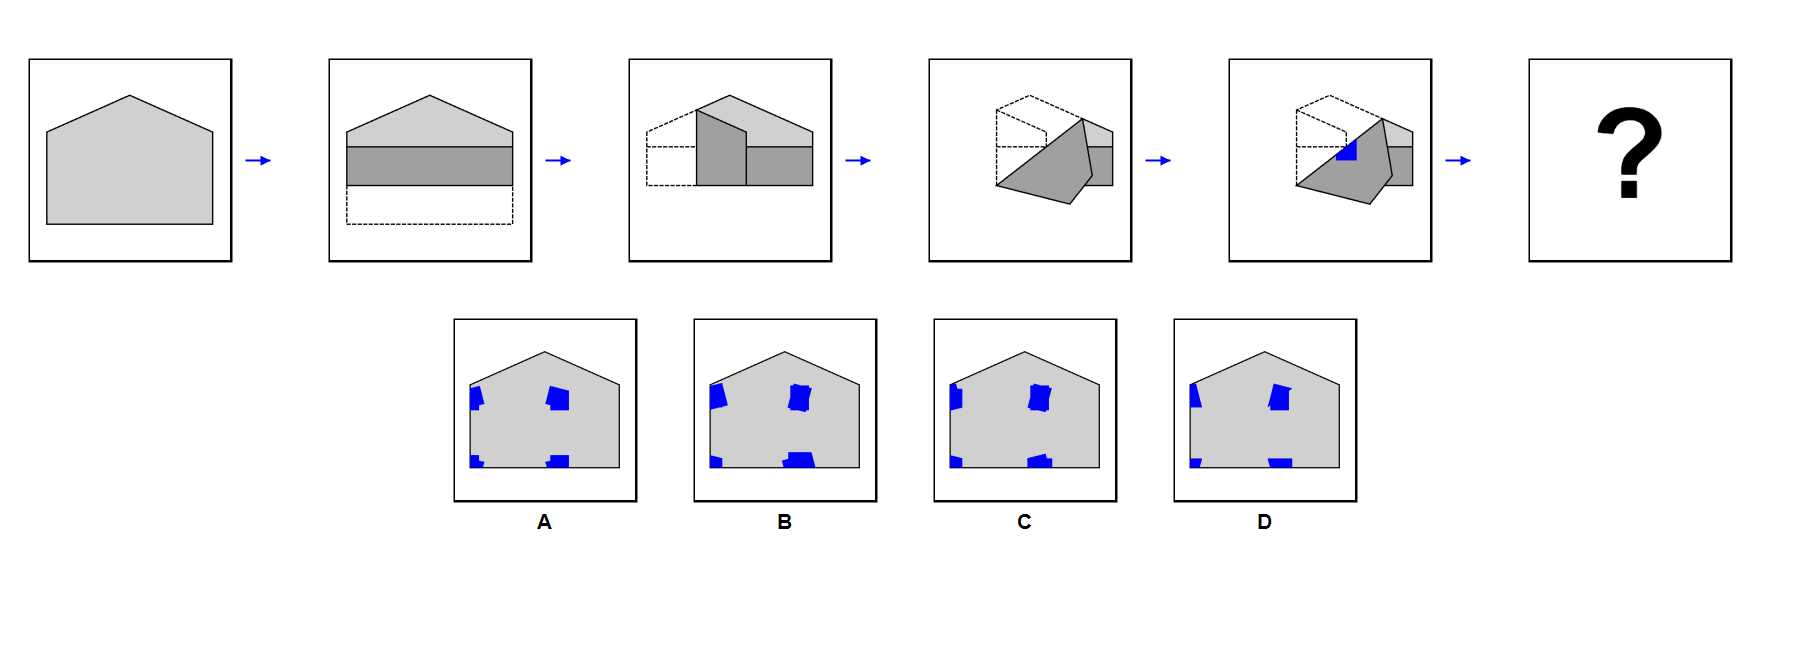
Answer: A